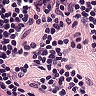
Metastatic tissue present: no